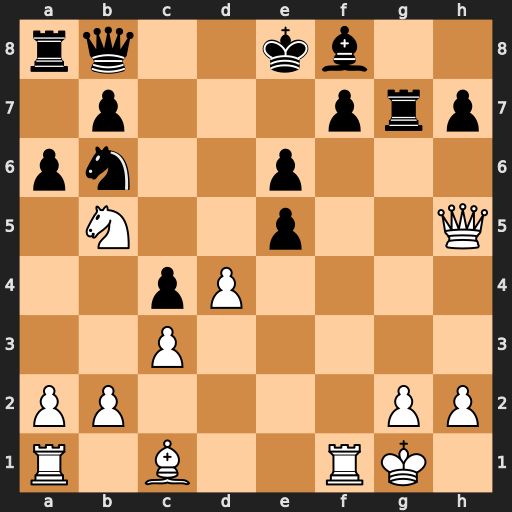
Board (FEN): rq2kb2/1p3prp/pn2p3/1N2p2Q/2pP4/2P5/PP4PP/R1B2RK1
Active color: w
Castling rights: q
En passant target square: -
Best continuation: Bh6 Rg6 Bxf8